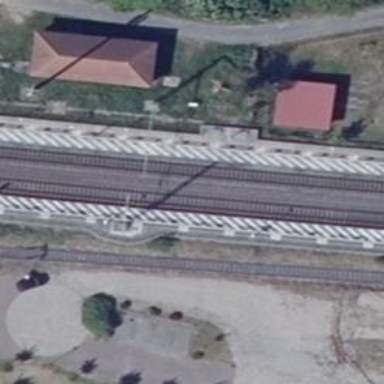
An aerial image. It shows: Platform edge at railway station.